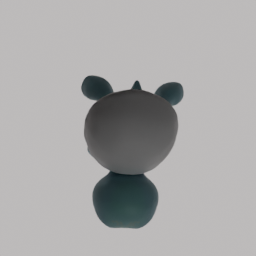
Label: animals